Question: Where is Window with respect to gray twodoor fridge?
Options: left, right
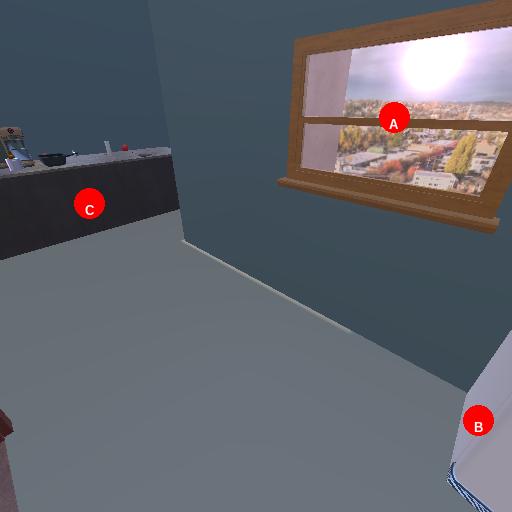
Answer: left